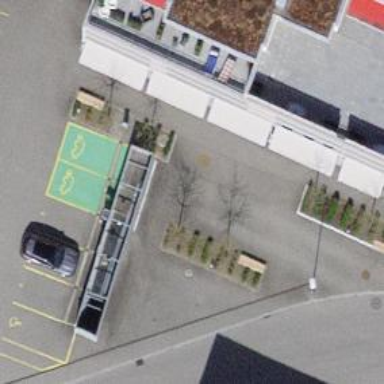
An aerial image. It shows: Charging station.